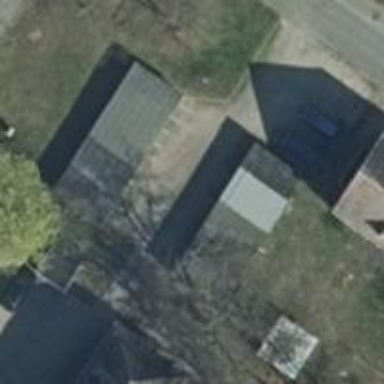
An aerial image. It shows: Garages as the designated land use.